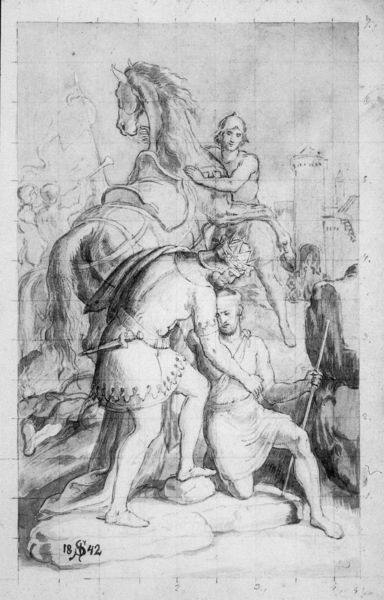
Titel: Entwurf für Barbarossa in Crema zum Zyklus der Kaisersäle
Institution: München, Residenz-Schatzkammer
Schlagwörter: kampf, mann, menschen, stadt, männer, schwarz, skizze, straße, weiss, zeichnung, rock, halten, stein, signatur, häuser, blatt, krone, pferd, reiter, stock, turm, beine, mähne, sattel, schweif, papier, stab, fahne, datierung, grafik, krieg, crown, fight, king, könig, men, people, soldaten, soldier, soldiers, sword, swords, white, black, friends, three, wall, burg, seite, schwert, soldat, bleistift, helm, entwurf, fighting, horses, man, rocks, roman, stone, dolch, sturz, building, tower, death, armor, helmet, knight, drawing, paper, army, sketch, tail, battle, gefallen, dead, helfen, injured, flag, outside, human, jesus, trompete, signature, study, animal, war, horse, grafit, helfer, charcoal, hoof, nikolaus, humans, st. martin, sock, grid, kneeling, stick, staff, dagger, help, interaction, trumpet, mane, stb, fear, hurt, weapon, knife, dying, fallen, spear, medic, saddle, z, lance, pear, weapons, wounded, soliders, 1842, samaritan, pencile, courage, aid, samariran, freind, #stock, spooked, quadrants, auxiliary lines, referende lines, wounded men